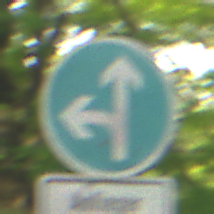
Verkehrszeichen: VorgeschriebeneFahrtrichtungGeradeausOderLinks
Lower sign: PersonengruppenFrei2
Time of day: MorningAfternoon
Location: Outdoor (RoadRail)
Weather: Clear
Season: NotSpecified
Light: Natural